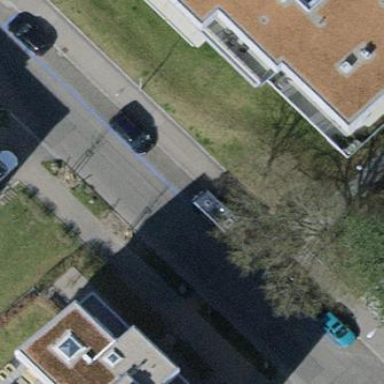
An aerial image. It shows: Parking lane for vehicles.